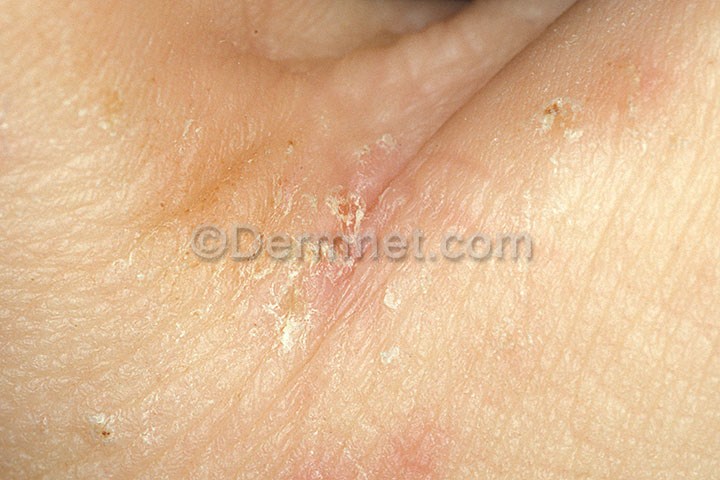
Disease: Scabies Lyme Disease and other Infestations and Bites